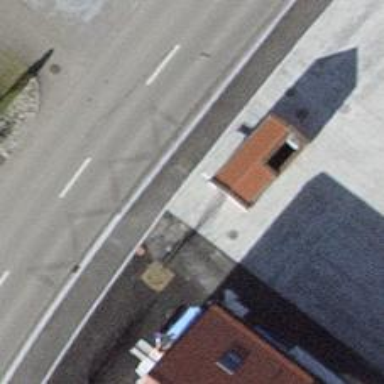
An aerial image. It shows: Bus stop with platform for public transport.